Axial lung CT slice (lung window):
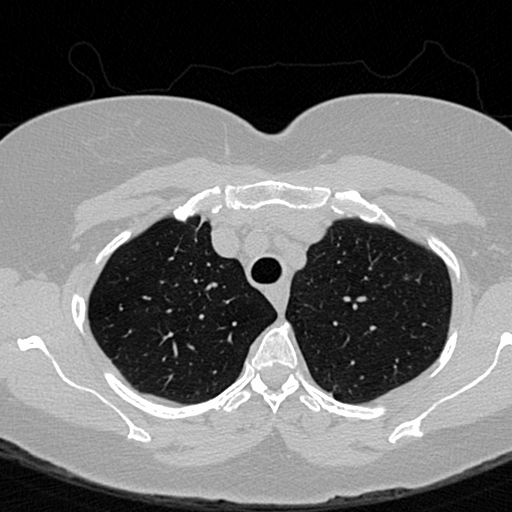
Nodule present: no